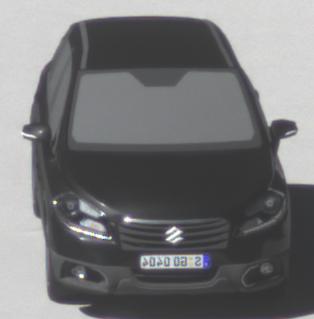
Make: Suzuki
Model: SX4 S-Cross 1.6
Detailed model: SX4 (II) S-Cross
Model produced from: 2013/10
Model produced until: 2015/08
Doors: 5
Color: black
Road condition: dry road
Daytime: midday
Contrast: high contrast